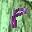
Label: 8